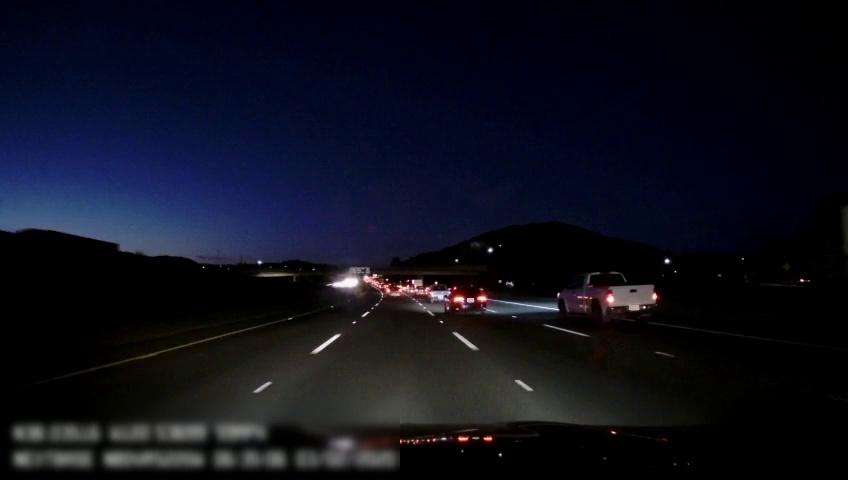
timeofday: Night
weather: Other
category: Drivable Space
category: Vehicles | SUV
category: Vehicles | Car
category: Vehicles | SUV
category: Vehicles | Truck
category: Vehicles | Truck
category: Vehicles | Car
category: Lanes | Alternate Lane
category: Lanes | Current Lane
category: Lanes | Current Lane
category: Lanes | Alternate Lane
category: Lanes | Alternate Lane